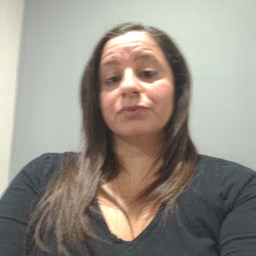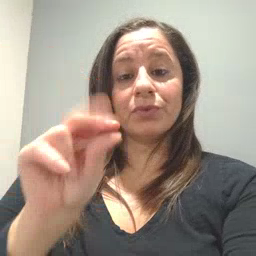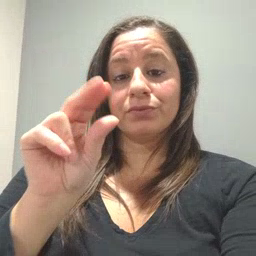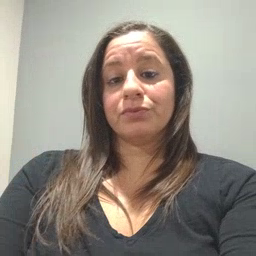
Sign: no